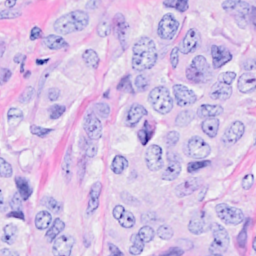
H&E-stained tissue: Breast